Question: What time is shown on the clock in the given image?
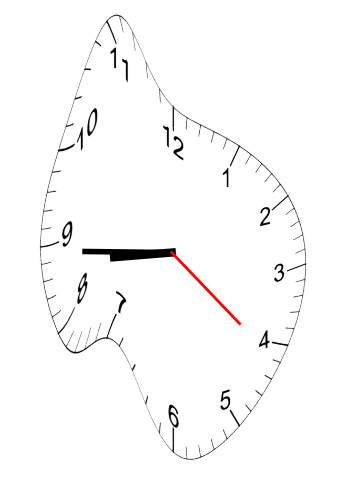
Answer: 08:44:21